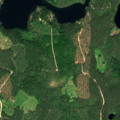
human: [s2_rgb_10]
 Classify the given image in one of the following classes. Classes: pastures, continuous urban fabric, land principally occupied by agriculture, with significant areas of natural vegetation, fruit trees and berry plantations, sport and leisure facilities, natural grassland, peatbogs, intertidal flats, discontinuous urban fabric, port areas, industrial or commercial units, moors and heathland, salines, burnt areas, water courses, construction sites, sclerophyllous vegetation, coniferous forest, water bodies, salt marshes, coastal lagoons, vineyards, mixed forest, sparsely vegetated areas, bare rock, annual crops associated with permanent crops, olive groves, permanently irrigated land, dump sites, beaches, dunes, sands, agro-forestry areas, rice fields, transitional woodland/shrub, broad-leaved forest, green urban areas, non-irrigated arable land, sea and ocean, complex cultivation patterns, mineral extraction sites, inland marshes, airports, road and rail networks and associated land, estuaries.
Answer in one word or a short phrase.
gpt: coniferous forest, water bodies